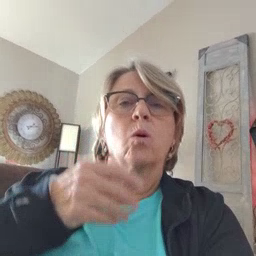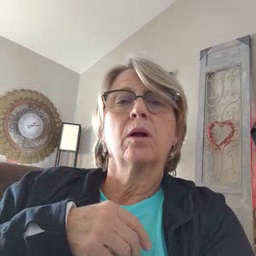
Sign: before